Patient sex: M
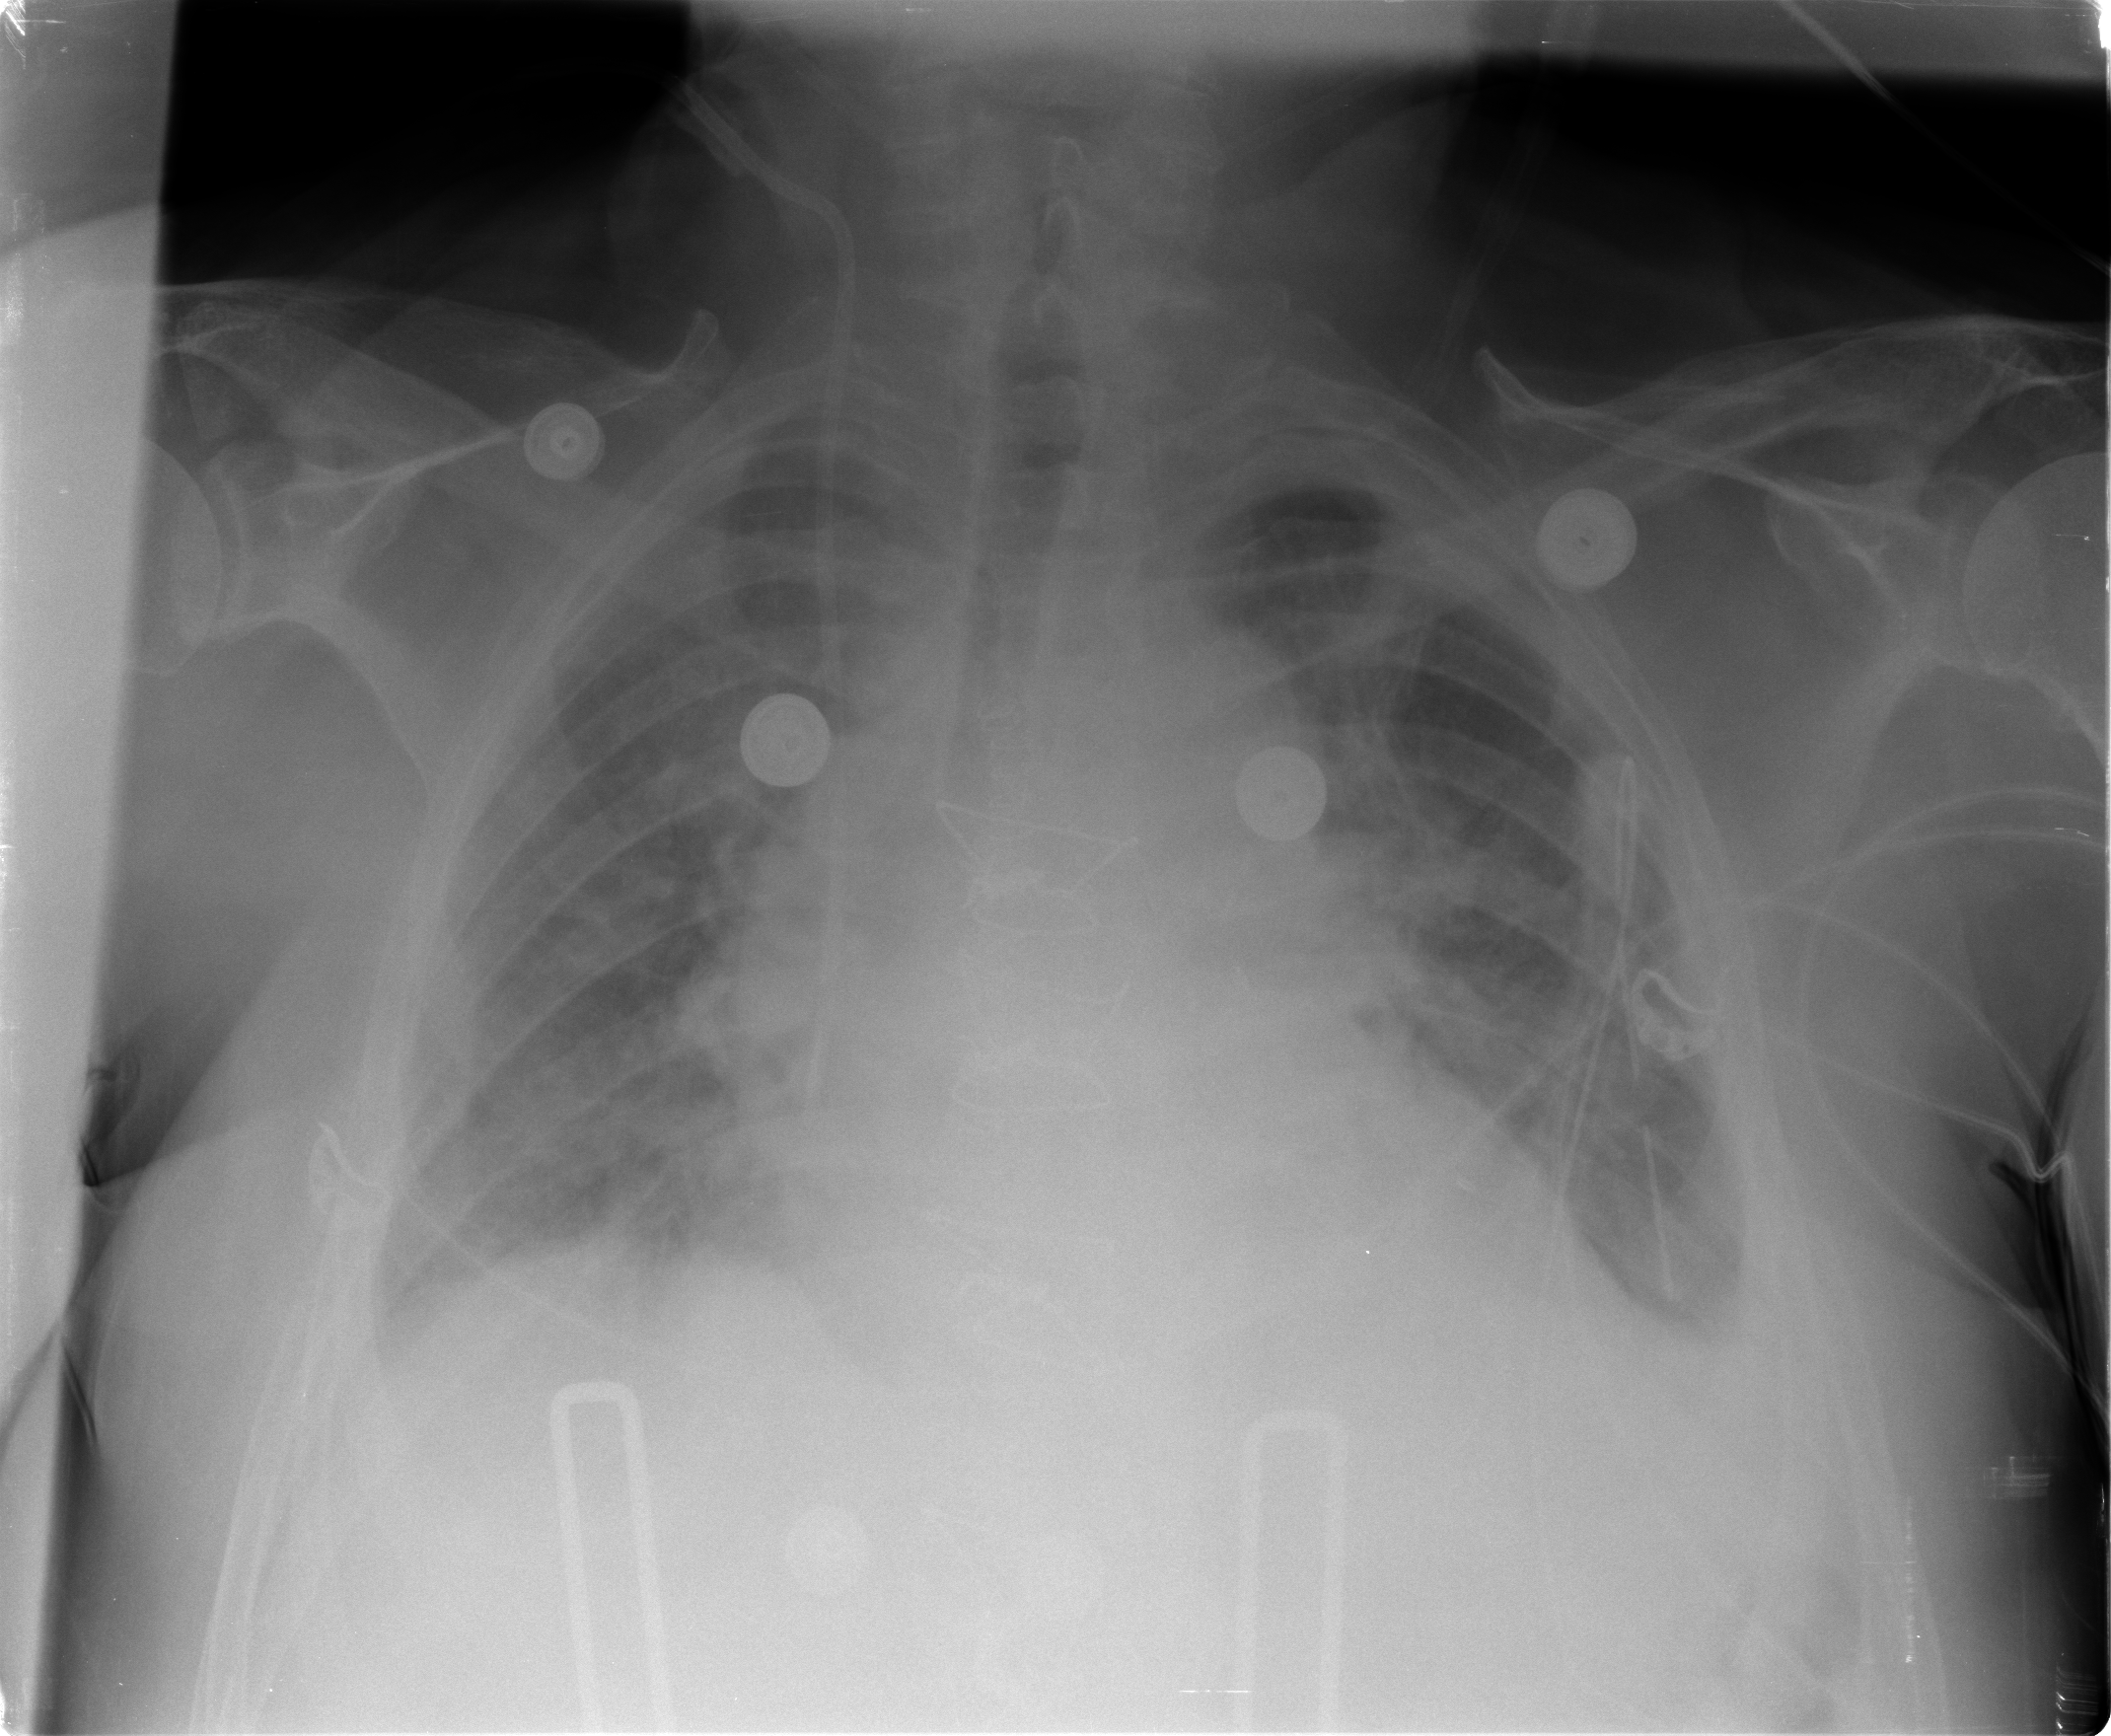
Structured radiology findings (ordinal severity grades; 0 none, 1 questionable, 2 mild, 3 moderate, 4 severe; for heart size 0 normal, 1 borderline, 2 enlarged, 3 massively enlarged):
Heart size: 2
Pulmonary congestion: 2
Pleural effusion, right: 2
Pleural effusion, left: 2
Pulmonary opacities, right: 2
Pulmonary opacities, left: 0
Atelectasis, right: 2
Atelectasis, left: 2